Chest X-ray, AP view. Patient: 53 years old, sex M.
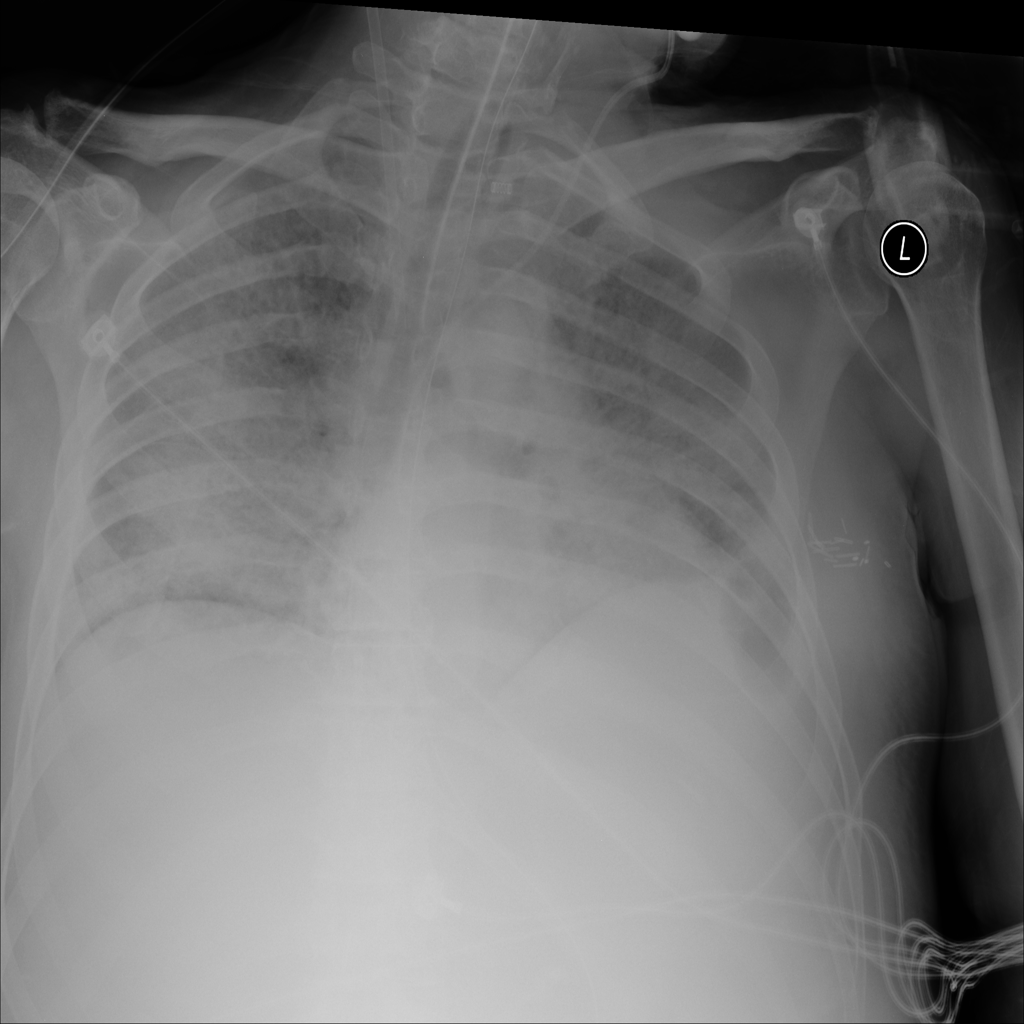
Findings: Infiltration